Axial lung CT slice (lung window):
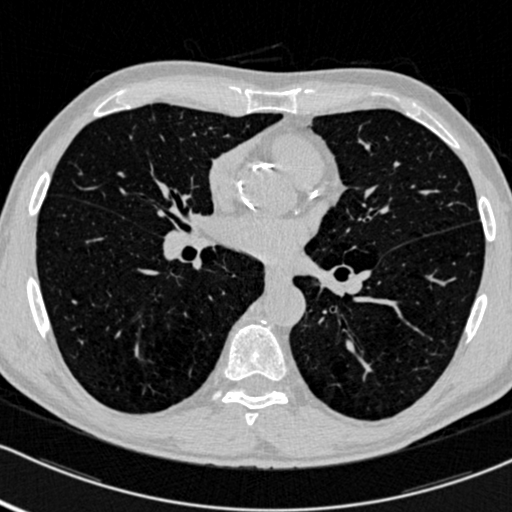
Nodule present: no